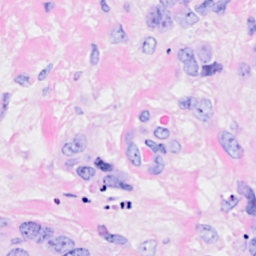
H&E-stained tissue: Breast